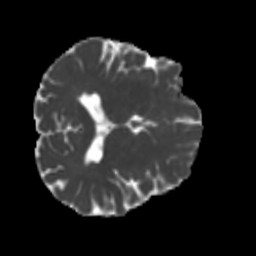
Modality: MD
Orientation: axial
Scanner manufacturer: siemens
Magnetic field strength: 3 T
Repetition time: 4 s
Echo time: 0.0594 s